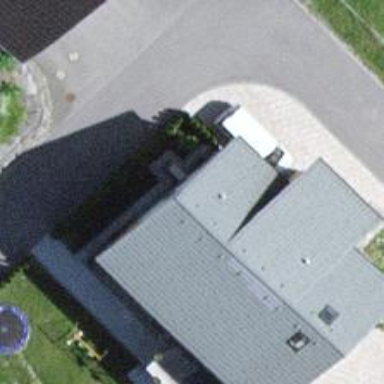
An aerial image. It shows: Detached building.